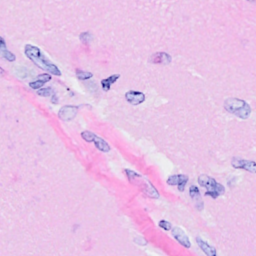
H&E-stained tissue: Breast